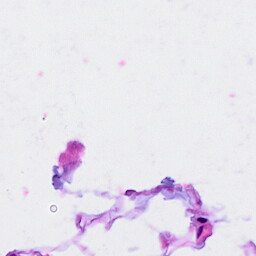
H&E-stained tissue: Breast